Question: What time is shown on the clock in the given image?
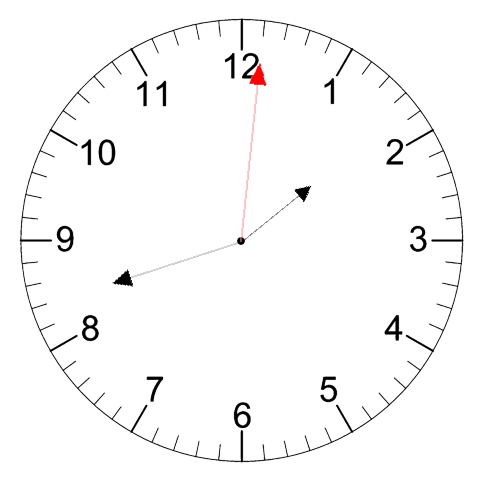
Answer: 01:42:01